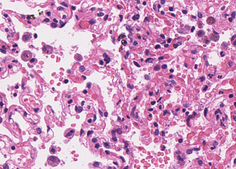
Tumor epithelial tissue: no
Tumor-associated stroma tissue: no
Normal tissue: yes